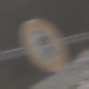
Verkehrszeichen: VerbotFussgaenger
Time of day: Midday
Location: Outdoor (Nature)
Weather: Overcast
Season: Winter
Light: Natural